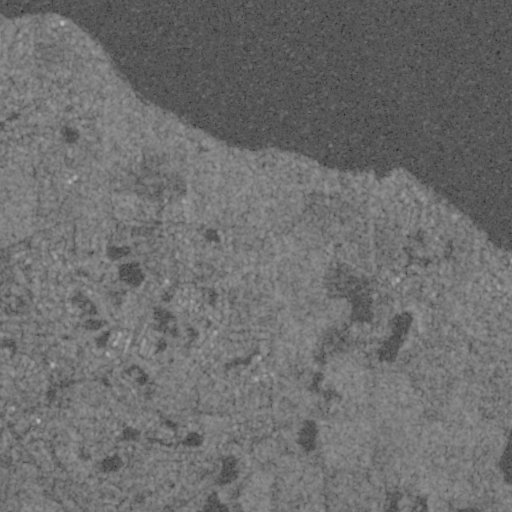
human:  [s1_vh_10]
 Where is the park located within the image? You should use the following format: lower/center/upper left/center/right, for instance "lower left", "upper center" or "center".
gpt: The park is located in the center right of the image.
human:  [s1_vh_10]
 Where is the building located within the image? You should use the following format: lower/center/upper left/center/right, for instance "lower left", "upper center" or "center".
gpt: The building is located in the lower left of the image.
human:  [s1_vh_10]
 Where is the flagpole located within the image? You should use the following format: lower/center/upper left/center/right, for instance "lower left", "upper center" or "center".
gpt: The flagpole is located in the lower left of the image.
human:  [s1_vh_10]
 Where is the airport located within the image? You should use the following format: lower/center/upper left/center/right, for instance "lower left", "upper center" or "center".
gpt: There is no airport in the image.

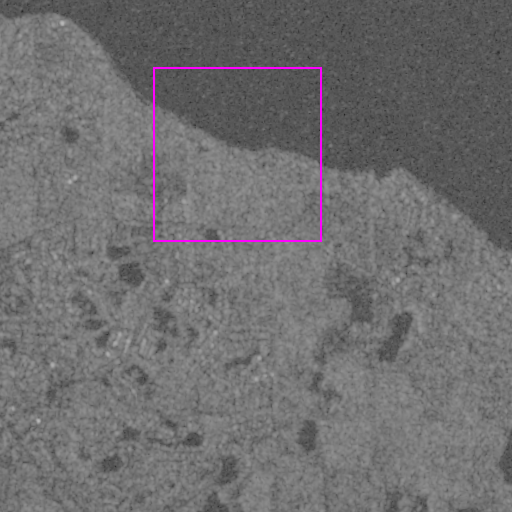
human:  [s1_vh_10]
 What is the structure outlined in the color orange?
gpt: There is no orange outline.
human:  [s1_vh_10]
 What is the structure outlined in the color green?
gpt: There is no structure outlined in green.